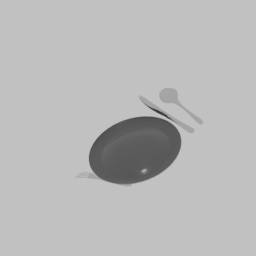
Label: tools